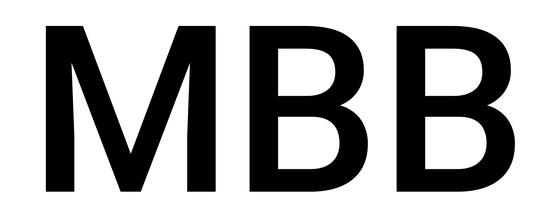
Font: Roboto_Medium